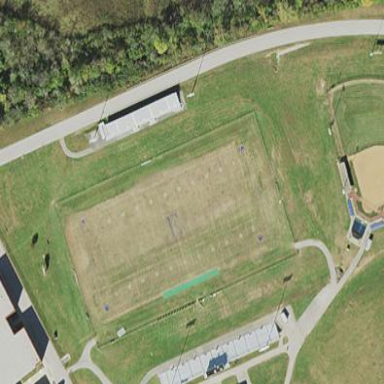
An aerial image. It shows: Pitch for American football.